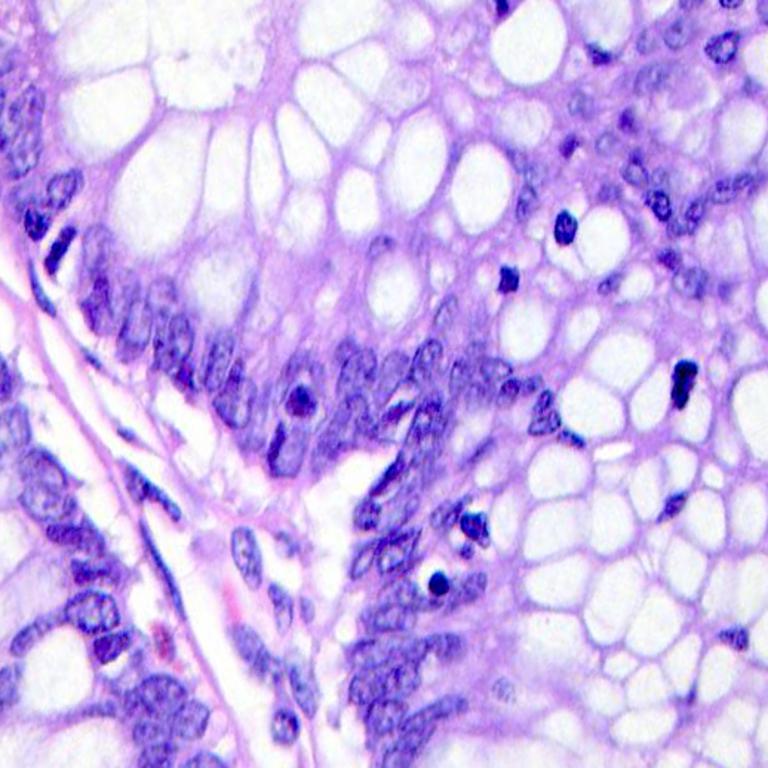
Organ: colon
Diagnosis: benign